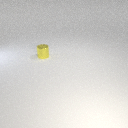
small yellow metal cylinder